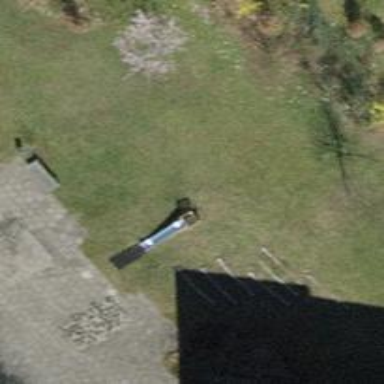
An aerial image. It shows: Playground with slide.